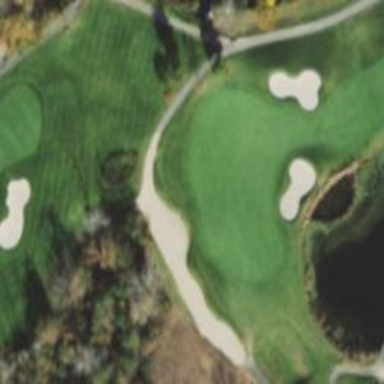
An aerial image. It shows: View of golf hole.